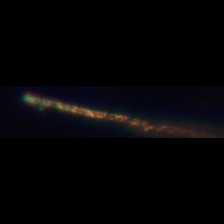
Taxon: Leptocylindrus
Group: Diatoms